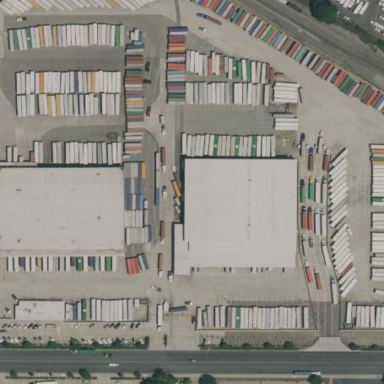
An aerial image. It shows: Warehouse.